Question: I am working on an in-app guide for my app where I want to layout some headings and paragraphs of text that support Dynamic Type.
What is the simplest method to with a single UITextView? (The text is Preferably loaded from a separate text file).
There is a lot of approaches to this:
- - -

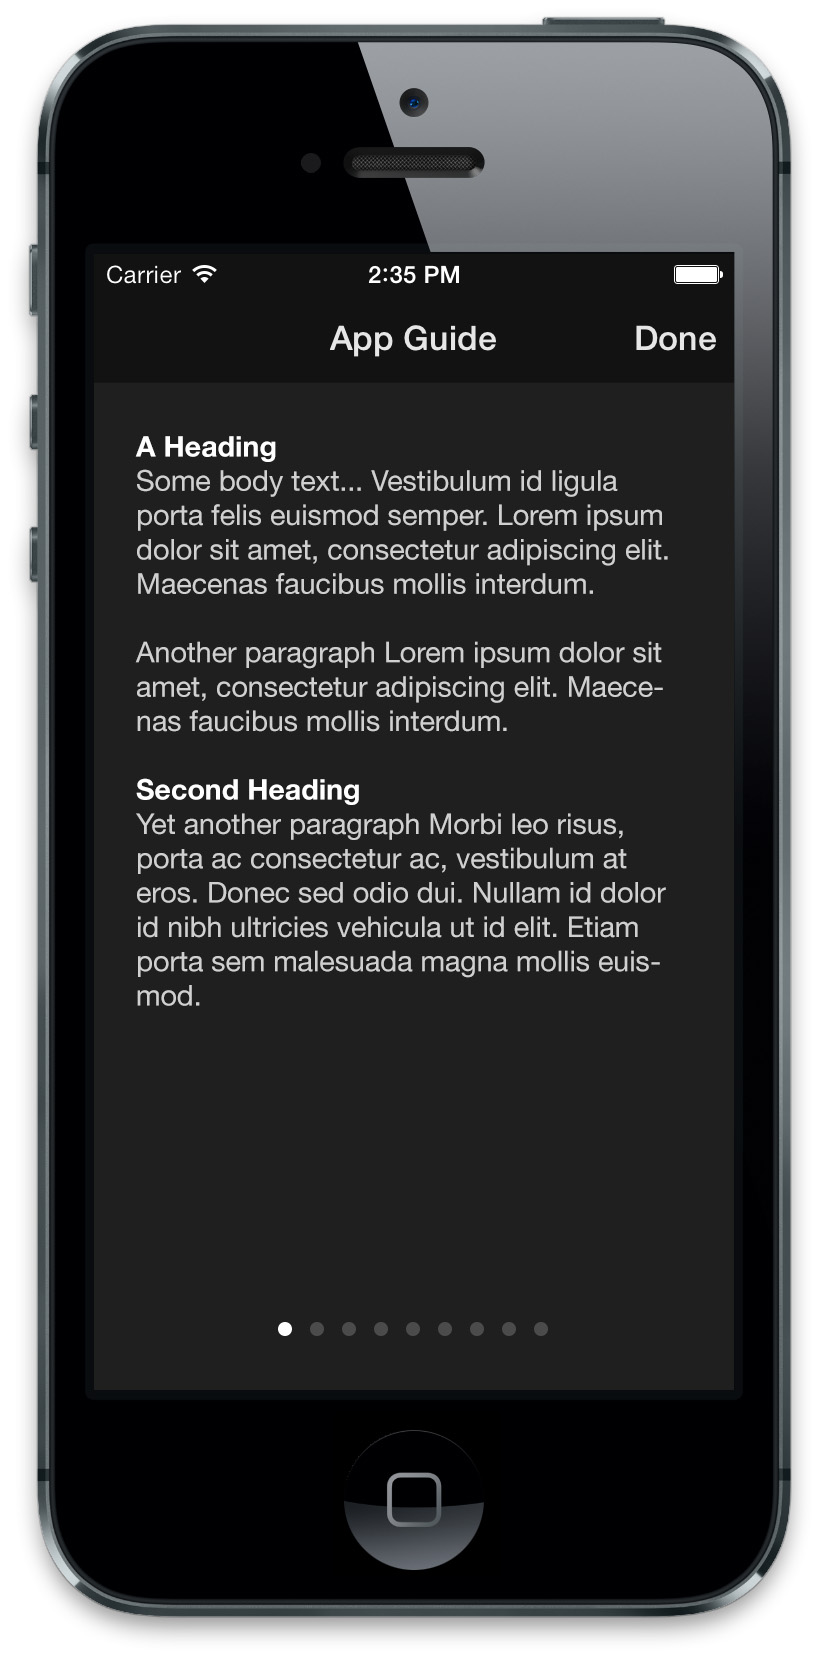
Answer: UIWebView is by far the simplest solution for this problem. You can create the html file as a separate file in your project and load it from the bundle at runtime.
'''
NSString *path = [[NSBundle mainBundle] pathForResource:@"info" ofType:@"html"];
NSString *file = [NSString stringWithContentsOfFile:path encoding:NSUTF8StringEncoding error:NULL];
NSURL *baseURL = [NSURL fileURLWithPath:[[NSBundle mainBundle] bundlePath]];
[self.webView loadHTMLString:file baseURL:baseURL];
'''
Using the baseURL trick will allow you to even use inside the html and have it find the images in your app bundle.